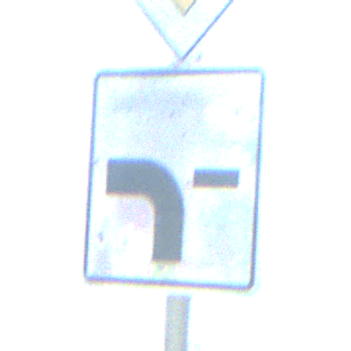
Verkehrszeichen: VerlaufVorfahrtsstrasse6
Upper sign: Vorfahrtsstrasse
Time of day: Night
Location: Outdoor (Nature)
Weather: PartlyCloudy
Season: NotSpecified
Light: Natural